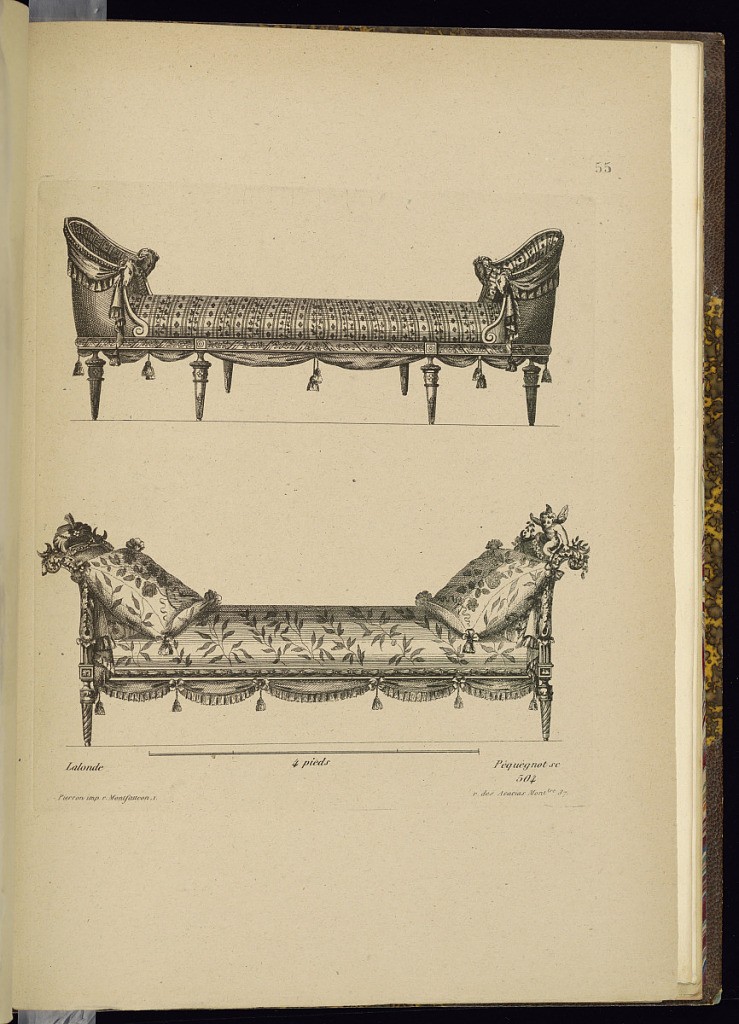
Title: Two Daybed Designs
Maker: Richard de Lalonde, French, active 1780–96
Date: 1849–66
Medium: Etching on paper
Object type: Print
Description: Designs for two upholstered daybeds with carved frames featuring ram heads, turbans, fluting, scrolling leaves, crescent moons, a winged putto, flowers, tassels, and rosettes, with tapered legs. The plate is signed with the printmaker, publisher, and original designer, and numbered.